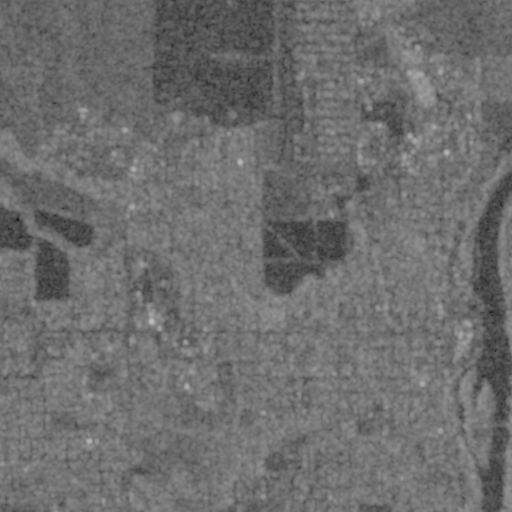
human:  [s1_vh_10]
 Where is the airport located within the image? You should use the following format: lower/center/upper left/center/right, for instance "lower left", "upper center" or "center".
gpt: The airport is located in the upper center of the image.
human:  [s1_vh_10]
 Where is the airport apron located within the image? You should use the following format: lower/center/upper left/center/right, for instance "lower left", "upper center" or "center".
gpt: The airport apron is located in the upper center of the image.
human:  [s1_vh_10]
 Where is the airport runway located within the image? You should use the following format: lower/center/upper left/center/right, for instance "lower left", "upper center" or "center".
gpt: The airport runway is located in the upper center of the image.
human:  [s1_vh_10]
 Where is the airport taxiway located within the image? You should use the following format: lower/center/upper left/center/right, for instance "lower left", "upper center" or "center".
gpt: The airport taxiway is located in the upper right of the image.
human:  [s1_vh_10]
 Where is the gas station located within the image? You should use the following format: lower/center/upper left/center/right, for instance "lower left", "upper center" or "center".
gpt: The gas station is located in the center of the image.
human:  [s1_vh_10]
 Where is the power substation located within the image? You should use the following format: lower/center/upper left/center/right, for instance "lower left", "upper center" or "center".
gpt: The power substation is located in the upper center of the image.
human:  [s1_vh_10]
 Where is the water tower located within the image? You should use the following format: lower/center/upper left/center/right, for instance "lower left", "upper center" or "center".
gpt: The water tower is located in the lower right of the image.
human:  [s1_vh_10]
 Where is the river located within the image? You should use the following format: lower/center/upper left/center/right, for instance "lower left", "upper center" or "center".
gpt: The river is located in the right of the image.
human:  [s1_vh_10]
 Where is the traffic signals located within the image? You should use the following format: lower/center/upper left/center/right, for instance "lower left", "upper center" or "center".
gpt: The traffic signals is located in the center left of the image.
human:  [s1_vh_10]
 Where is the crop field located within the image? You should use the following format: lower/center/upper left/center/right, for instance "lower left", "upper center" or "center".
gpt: There is no crop field in the image.

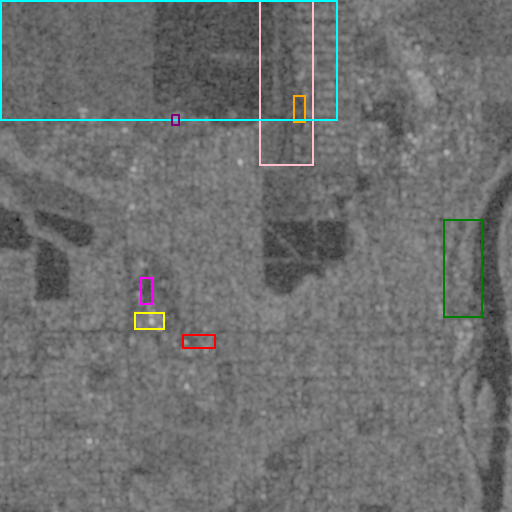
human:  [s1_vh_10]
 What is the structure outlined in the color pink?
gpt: The structure outlined in pink is an airport.
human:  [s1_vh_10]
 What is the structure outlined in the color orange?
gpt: The structure outlined in orange is an airport apron.
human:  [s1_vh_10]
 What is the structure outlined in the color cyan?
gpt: The structure outlined in cyan is a crop field.
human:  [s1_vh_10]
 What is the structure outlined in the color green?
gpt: The structure outlined in green is a park.
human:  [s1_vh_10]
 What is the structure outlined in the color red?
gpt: The structure outlined in red is a parking lot.
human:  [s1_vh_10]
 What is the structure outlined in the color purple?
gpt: The structure outlined in purple is a power substation.
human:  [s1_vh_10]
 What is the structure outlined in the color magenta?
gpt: The structure outlined in magenta is a track.
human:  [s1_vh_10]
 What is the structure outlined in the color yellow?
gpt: The structure outlined in yellow is a building.
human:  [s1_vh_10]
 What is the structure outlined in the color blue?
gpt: There is no blue outline.